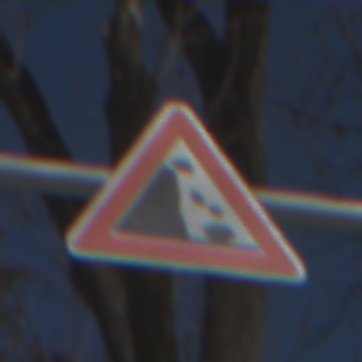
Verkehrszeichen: SteinschlagLinks
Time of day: MorningAfternoon
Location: Outdoor (Special)
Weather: Clear
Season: Winter
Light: Natural